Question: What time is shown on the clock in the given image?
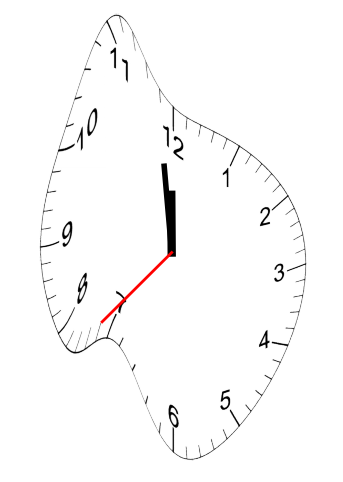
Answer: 11:58:37